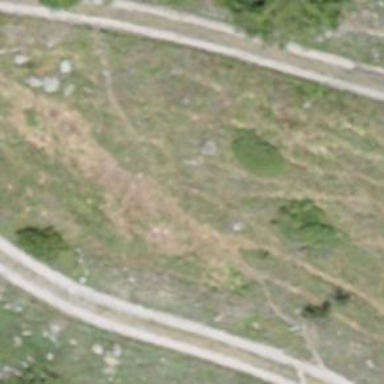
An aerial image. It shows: Path.